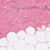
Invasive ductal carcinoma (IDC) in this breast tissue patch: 0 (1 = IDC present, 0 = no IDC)